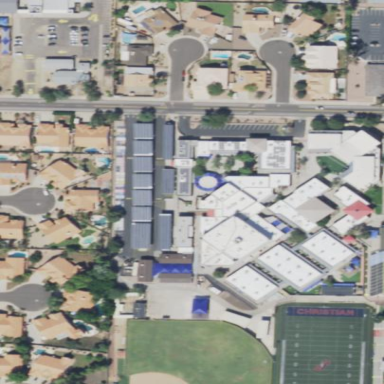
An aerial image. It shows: School.